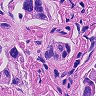
Metastatic tissue present: yes